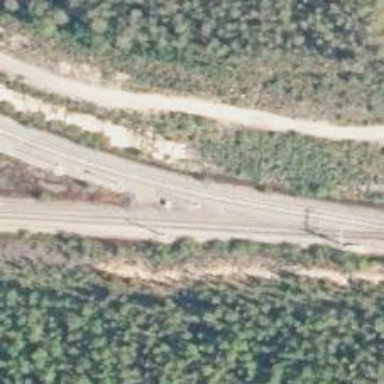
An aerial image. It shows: Railway track with continuous electrified contact line.